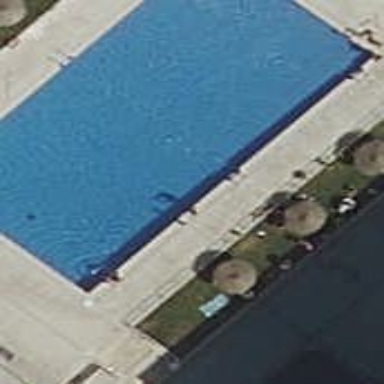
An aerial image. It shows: Swimming pool located in leisure land.